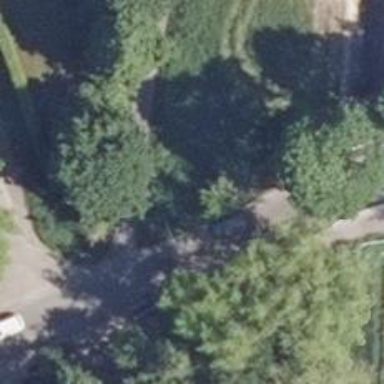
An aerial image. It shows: Footway.